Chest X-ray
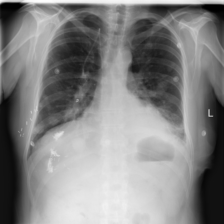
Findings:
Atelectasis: positive
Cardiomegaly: negative
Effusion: negative
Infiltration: negative
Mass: positive
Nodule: positive
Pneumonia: negative
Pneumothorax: positive
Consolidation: positive
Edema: negative
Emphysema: negative
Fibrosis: negative
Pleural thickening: positive
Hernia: negative